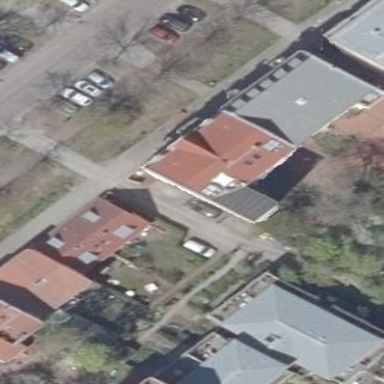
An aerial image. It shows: Residential building with red mansard roof made of roof tiles.